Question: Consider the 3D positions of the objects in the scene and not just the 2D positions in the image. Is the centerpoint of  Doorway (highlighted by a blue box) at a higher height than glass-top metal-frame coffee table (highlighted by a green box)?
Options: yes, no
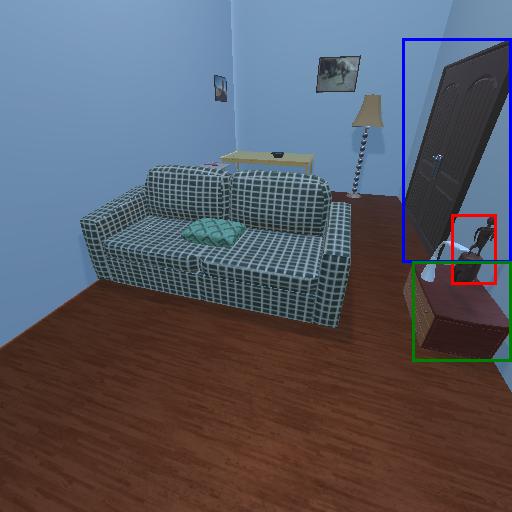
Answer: yes